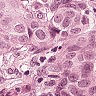
Metastatic tissue present: yes